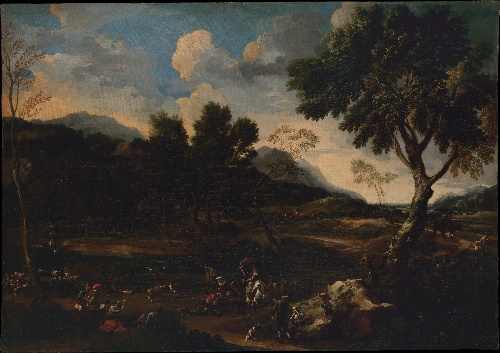
Title: Landscape with a Battle between Two Rams
Artist: Jan Miel
Artist bio: Flemish, Beveren 1599–1664 Turin
Date: ca. 1640
Object type: Painting
Classification: Paintings
Medium: Oil on canvas
Dimensions: 68 1/4 x 97 5/8 in. (173.4 x 248 cm)
Department: European Paintings
Credit line: Gift of Princess Brancaccio, 1893
Accession year: 1893
Repository: Metropolitan Museum of Art, New York, NY
Tags: Men|Women|Rams|Landscapes|Horses